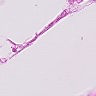
Metastatic tissue present: no